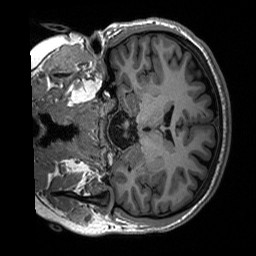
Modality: T1w
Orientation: coronal
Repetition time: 8 s
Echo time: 0.066 s